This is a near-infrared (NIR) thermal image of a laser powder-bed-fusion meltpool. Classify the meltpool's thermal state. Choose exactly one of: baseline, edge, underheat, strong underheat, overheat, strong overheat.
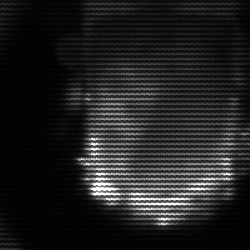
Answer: baseline